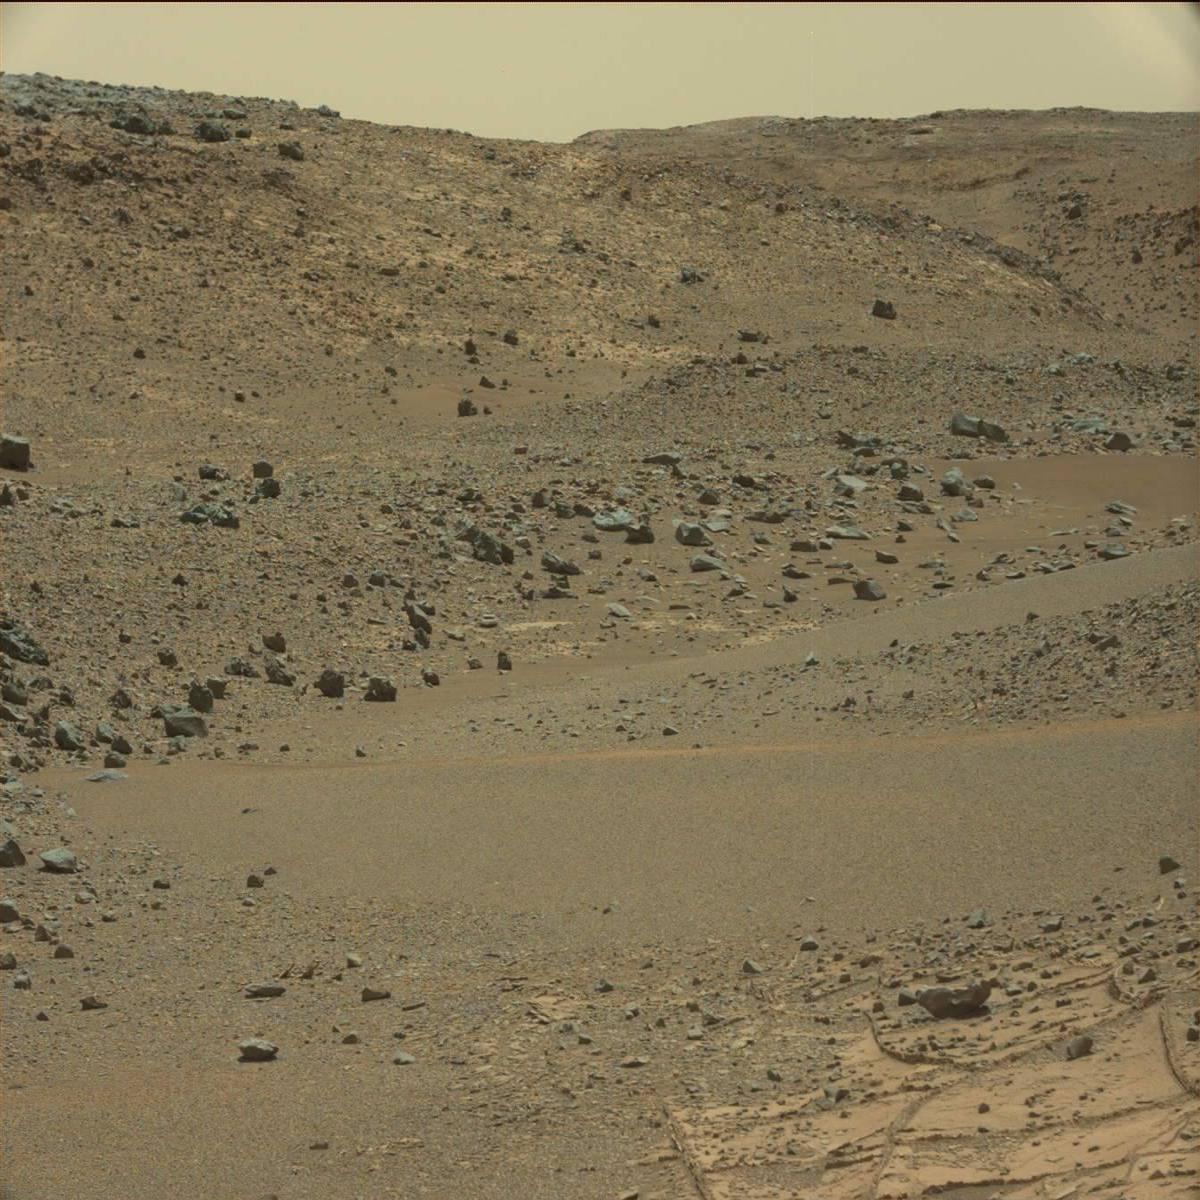
Terrain classes present: Bedrock, Rock, Sand / Soil, Sky